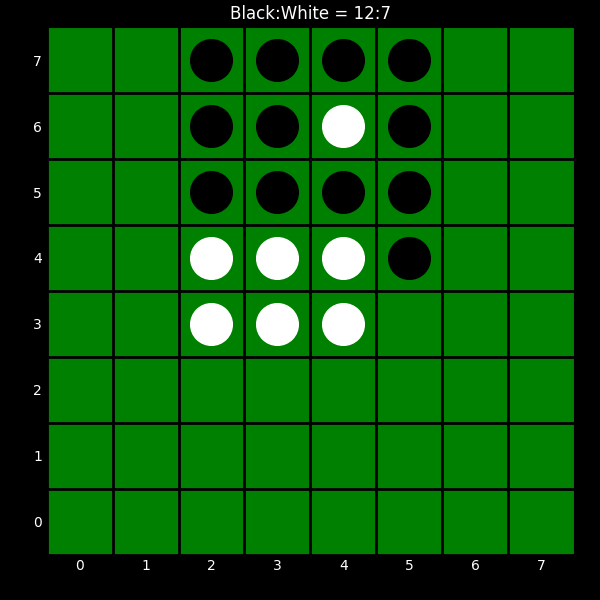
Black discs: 12
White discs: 7